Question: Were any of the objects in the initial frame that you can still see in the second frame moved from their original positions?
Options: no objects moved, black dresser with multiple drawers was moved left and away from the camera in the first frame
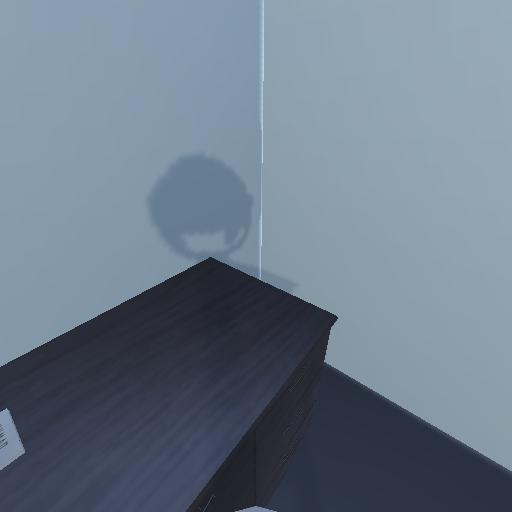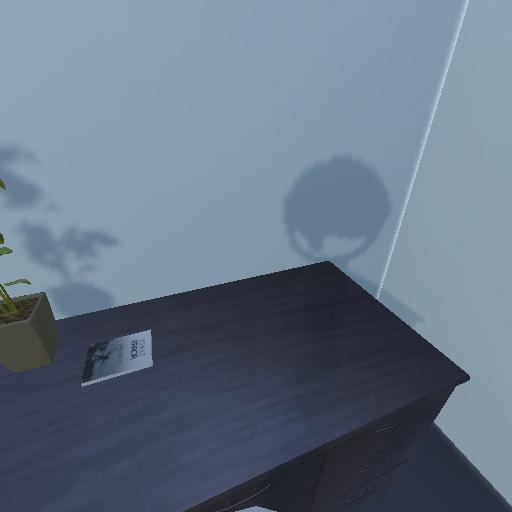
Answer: no objects moved